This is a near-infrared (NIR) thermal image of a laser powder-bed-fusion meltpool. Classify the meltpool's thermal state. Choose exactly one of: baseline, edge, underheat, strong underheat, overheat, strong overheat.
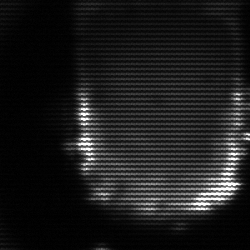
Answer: baseline